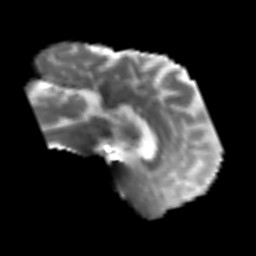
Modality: T2w
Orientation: sagittal
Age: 55
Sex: male
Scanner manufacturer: siemens
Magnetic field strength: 3 T
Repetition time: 3.2 s
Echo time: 0.081 s